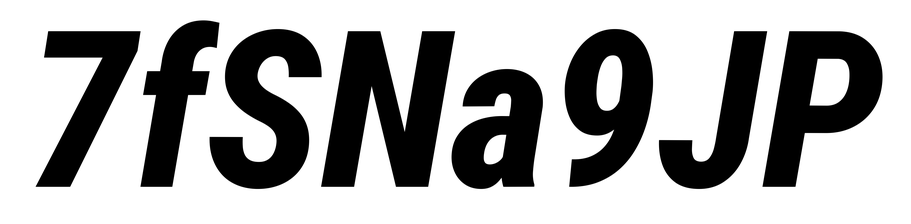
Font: Roboto-Italic_Condensed_ExtraBold_Italic